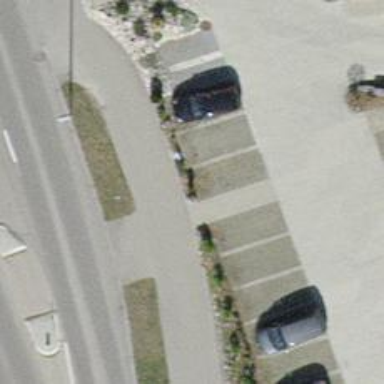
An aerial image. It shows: Footway made of paving stones.